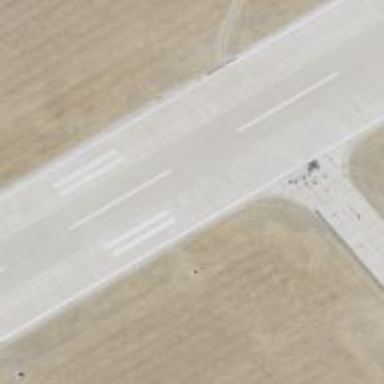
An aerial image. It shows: Image of taxiway at airport.